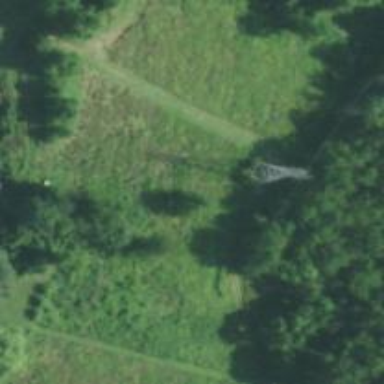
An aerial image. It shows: Lattice structure tower used for power distribution.